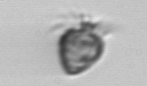
Label: Ciliophora